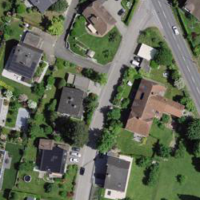
EUNIS habitat code: 55
Species observed at this site:
Milvus milvus